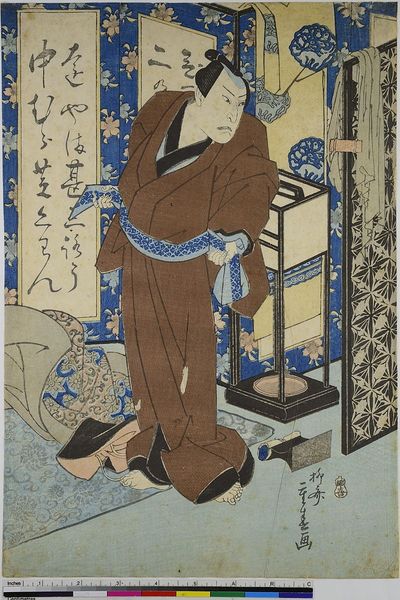
Titel: Der Schauspieler Nakamura Shikan als Toyama Jinzaburo
Künstler: Ry&#x16B;sai Shigeharu
Standort: Hamburg
Institution: Museum für Kunst und Gewerbe Hamburg
Schlagwörter: theater, holzschnitt, druckgraphik, druckgrafik, zeit, schauspieler, farbholzschnitt, schauspielerin, kabuki, edo, reproduktionen, druckerzeugnisse, theateraufführung